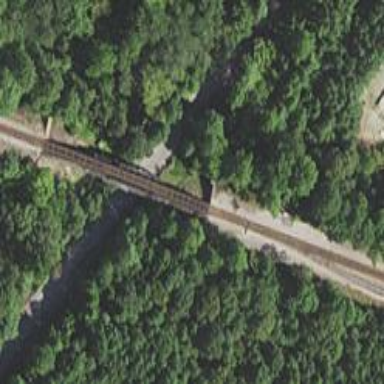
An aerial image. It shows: Railway track.